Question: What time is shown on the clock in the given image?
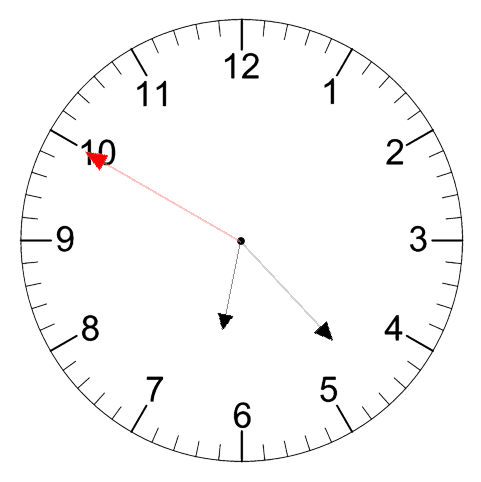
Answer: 06:22:50